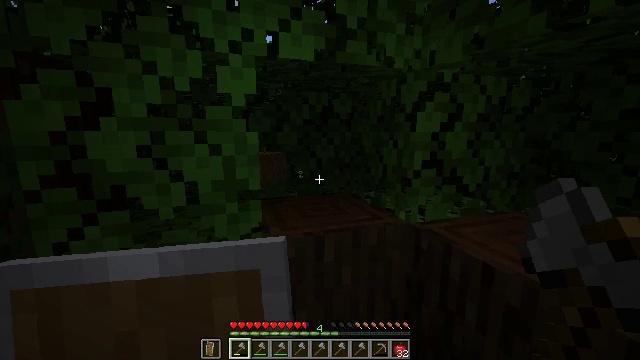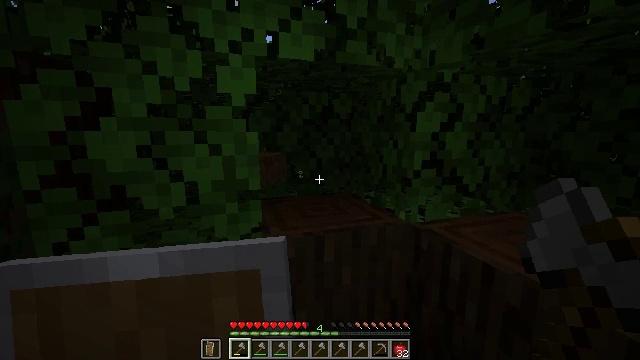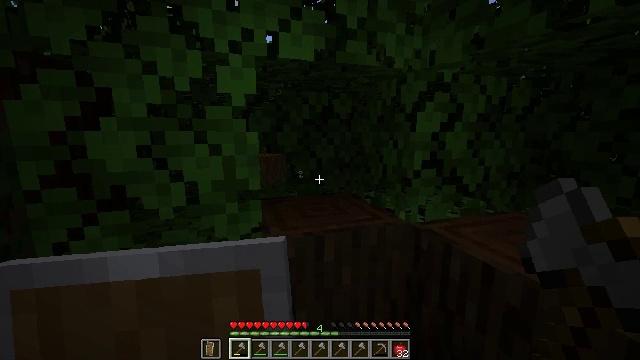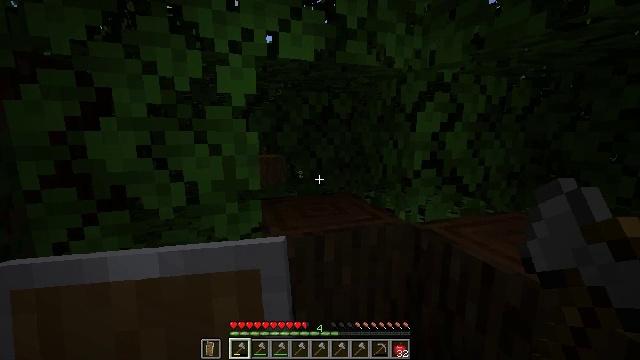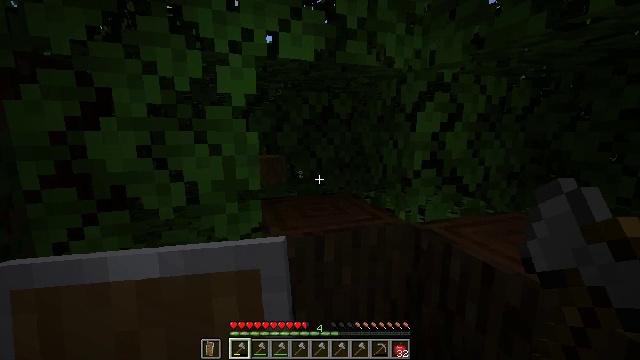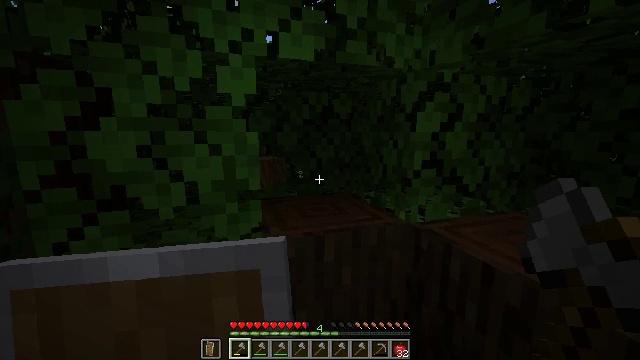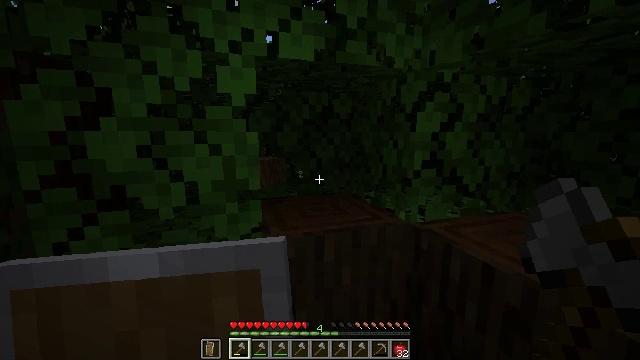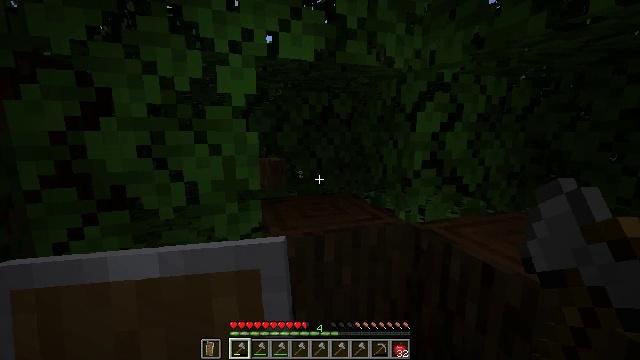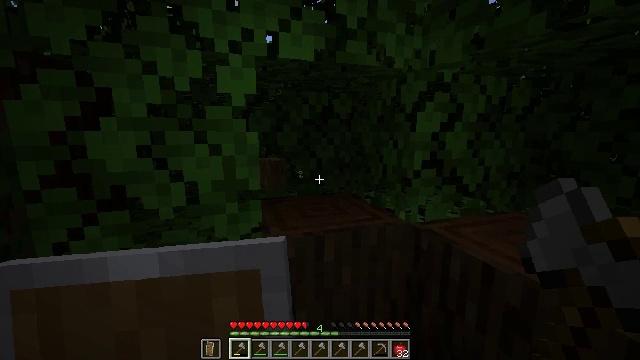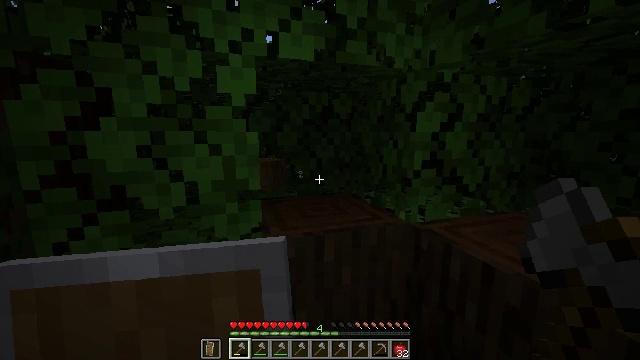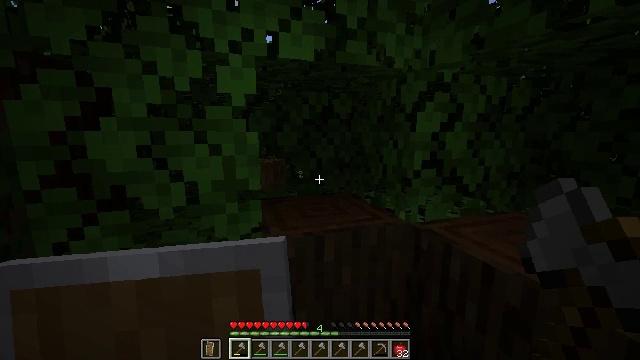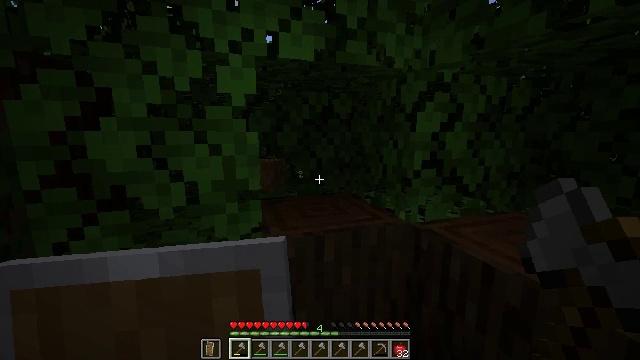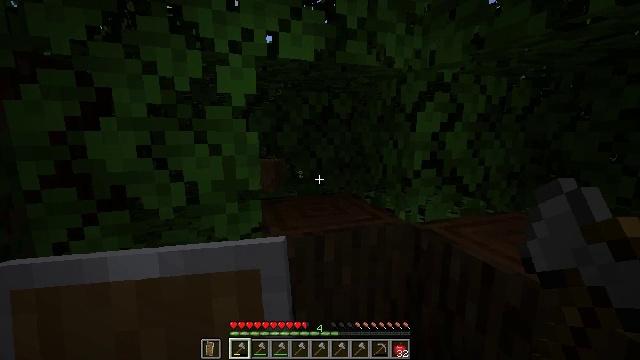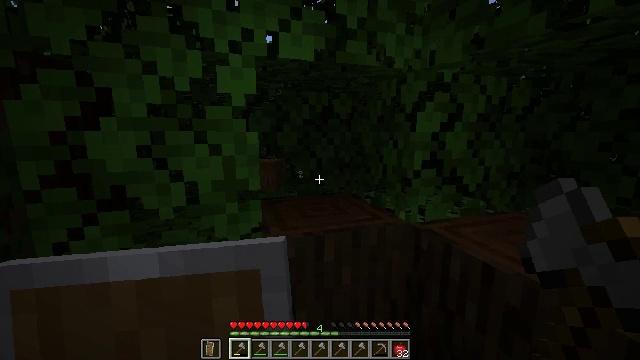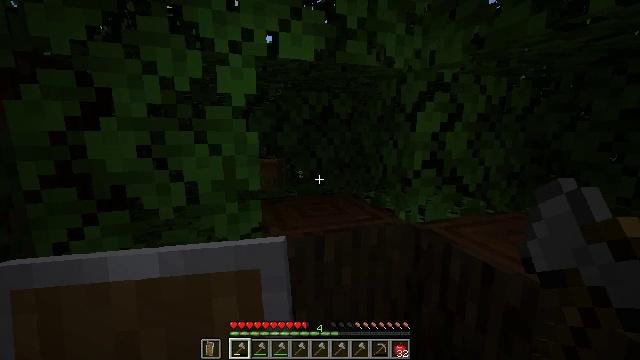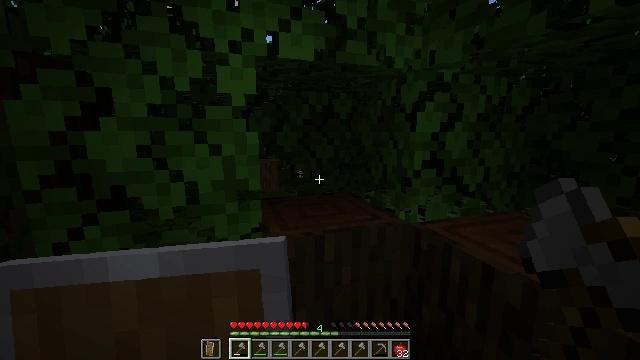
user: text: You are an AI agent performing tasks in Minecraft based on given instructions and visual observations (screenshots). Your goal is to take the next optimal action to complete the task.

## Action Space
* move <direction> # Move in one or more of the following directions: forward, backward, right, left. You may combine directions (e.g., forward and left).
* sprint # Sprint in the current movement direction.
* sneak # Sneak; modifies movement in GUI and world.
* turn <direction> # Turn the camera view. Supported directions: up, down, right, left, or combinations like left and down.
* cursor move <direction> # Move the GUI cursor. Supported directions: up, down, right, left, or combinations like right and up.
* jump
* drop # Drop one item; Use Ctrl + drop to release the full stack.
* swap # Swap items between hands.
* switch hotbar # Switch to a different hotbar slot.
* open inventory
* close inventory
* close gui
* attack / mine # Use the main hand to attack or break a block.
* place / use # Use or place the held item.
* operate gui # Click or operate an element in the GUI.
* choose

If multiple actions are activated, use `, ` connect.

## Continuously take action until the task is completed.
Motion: motion action
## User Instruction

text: Gather dark oak log for crafting.
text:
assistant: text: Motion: no_op
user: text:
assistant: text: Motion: no_op
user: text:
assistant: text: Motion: no_op
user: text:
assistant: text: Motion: no_op
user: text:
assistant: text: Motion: no_op
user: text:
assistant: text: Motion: no_op
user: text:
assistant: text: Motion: no_op
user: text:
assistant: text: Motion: no_op
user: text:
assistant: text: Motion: no_op
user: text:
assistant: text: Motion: no_op
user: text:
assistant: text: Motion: no_op
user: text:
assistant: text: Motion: no_op
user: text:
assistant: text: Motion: no_op
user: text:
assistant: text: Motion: no_op
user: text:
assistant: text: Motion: no_op
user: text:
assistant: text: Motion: no_op
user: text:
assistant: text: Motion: no_op
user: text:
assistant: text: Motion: no_op
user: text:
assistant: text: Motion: no_op
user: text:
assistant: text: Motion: no_op
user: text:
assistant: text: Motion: no_op
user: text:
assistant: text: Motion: no_op
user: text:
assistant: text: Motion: no_op
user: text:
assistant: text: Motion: no_op
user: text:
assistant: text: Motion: no_op
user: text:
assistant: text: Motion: no_op
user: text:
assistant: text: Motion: no_op
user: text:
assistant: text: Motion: no_op
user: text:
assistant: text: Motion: no_op
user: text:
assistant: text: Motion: no_op